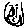
Label: smiley face